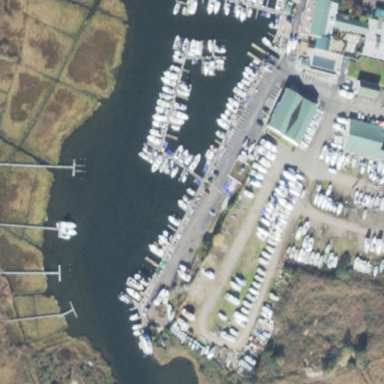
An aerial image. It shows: Boatyard located near waterway.